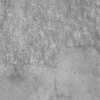
Atmospheric dust classification: not_dusty